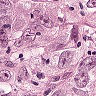
Metastatic tissue present: yes